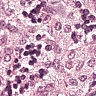
Metastatic tissue present: no